Chest X-ray. View position: AP
Patient age: 32
Patient sex: F
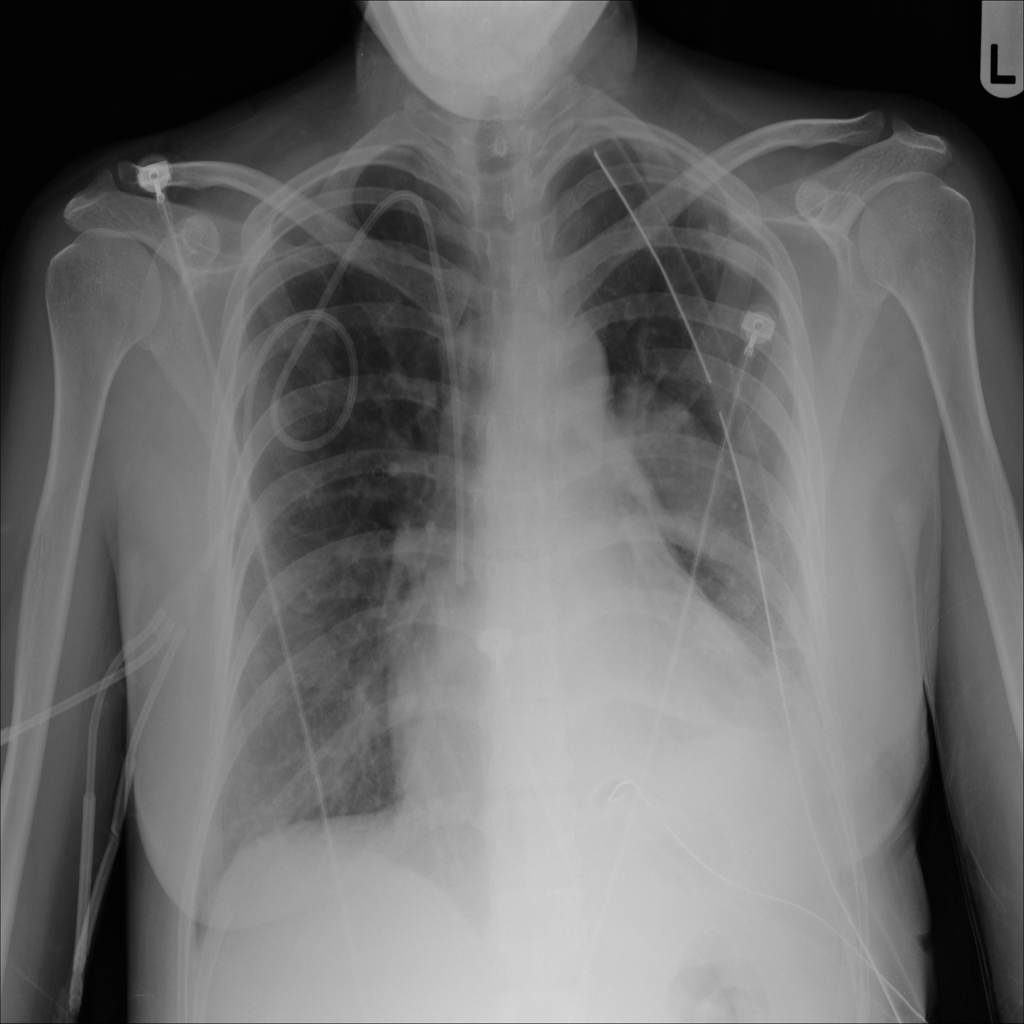
Finding: Pneumothorax